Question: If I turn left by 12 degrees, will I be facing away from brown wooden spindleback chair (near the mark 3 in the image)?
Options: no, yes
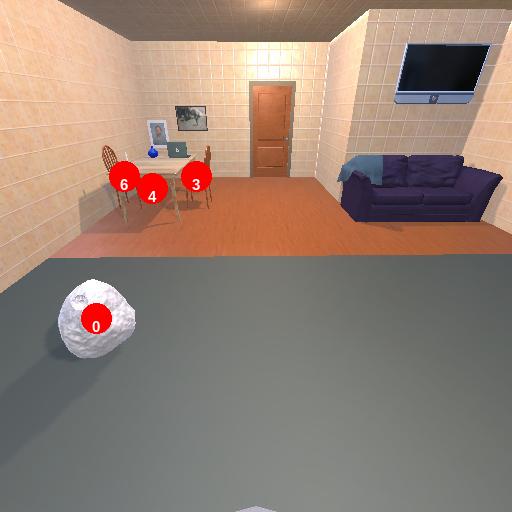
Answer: no